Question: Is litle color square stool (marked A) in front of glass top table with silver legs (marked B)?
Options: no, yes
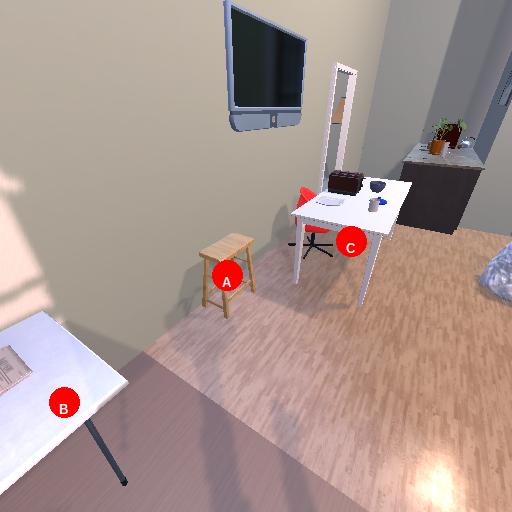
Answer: no